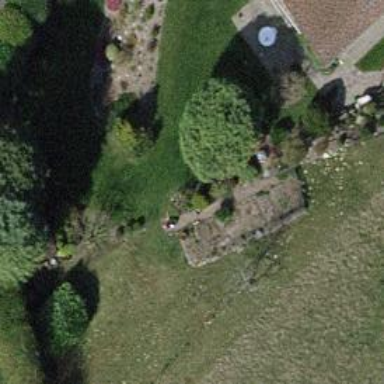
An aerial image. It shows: Garden with evergreen needle-leaved trees.